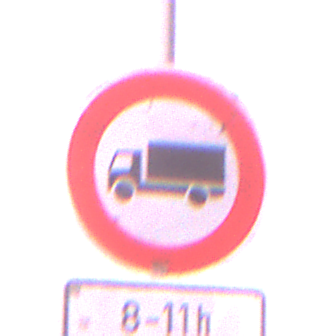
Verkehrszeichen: VerbotFuerKraftfahrzeugeUeberDreiKommaFuenfTonnen
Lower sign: ZeitangabenOhneBeschraenkungAufWochentage2
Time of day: SunriseSunset
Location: Outdoor (Urban)
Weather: PartlyCloudy
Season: NotSpecified
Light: Natural